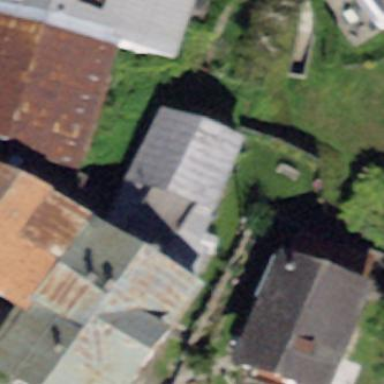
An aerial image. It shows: Shed building.